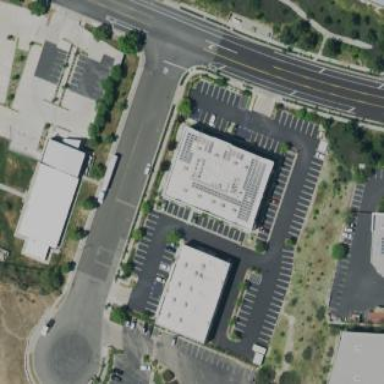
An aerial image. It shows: Commercial building.